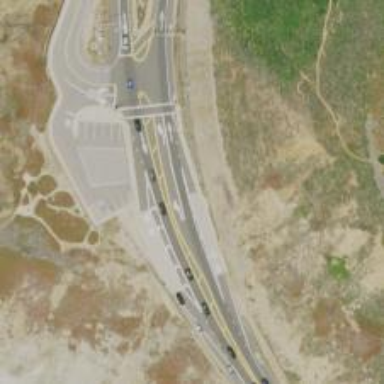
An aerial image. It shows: Busway road.